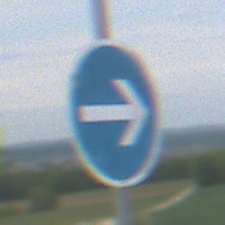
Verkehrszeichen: VorgeschriebeneFahrtrichtungHierRechts
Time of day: Midday
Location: Outdoor (RoadRail)
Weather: PartlyCloudy
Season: NotSpecified
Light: Natural